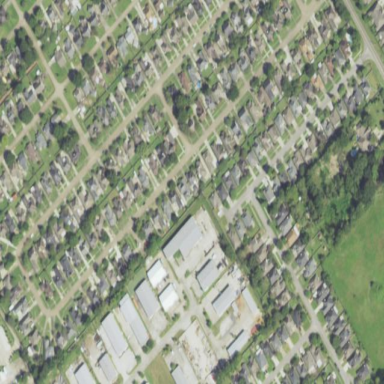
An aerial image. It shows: Single-family residential area.